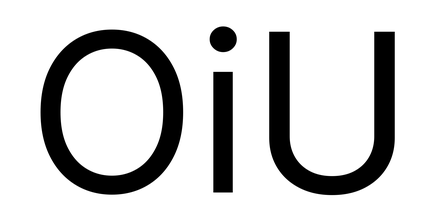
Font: Inter_Regular